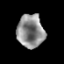
Tissue: prostate
Cell type: Epithelial cells
Senescence score: 0.1037
Nuclear area (px): 879
Mean DAPI intensity: 141.569